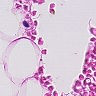
Metastatic tissue present: no